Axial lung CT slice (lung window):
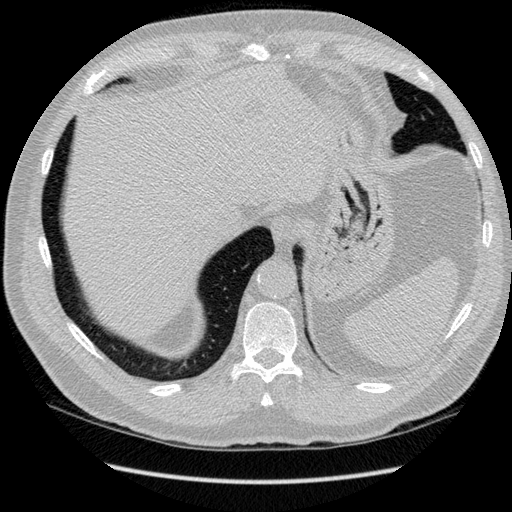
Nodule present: no